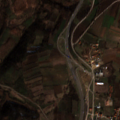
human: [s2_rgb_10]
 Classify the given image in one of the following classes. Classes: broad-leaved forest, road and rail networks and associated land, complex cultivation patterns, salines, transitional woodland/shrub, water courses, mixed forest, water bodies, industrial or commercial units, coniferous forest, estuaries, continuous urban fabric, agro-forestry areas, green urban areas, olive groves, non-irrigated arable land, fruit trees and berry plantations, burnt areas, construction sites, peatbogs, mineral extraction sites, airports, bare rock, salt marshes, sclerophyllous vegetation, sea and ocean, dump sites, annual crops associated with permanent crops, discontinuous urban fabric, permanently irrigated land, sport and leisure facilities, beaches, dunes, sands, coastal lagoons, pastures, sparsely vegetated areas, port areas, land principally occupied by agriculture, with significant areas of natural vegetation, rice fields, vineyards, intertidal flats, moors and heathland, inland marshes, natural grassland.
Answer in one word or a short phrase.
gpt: discontinuous urban fabric, non-irrigated arable land, land principally occupied by agriculture, with significant areas of natural vegetation, broad-leaved forest